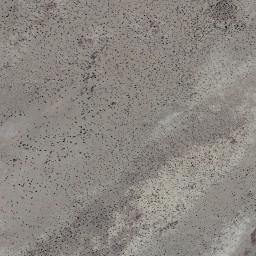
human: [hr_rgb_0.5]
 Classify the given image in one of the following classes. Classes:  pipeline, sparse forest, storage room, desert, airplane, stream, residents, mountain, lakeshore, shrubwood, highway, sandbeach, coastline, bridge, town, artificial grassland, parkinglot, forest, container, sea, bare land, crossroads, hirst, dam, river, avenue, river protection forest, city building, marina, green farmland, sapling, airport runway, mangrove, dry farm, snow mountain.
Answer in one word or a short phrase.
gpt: bare land